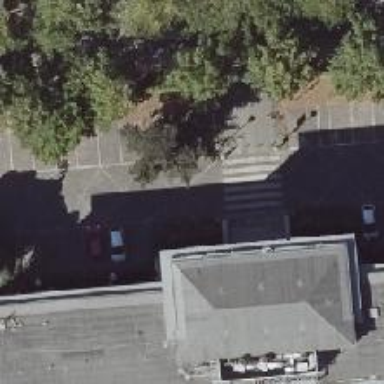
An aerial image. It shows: Driveway with separate parking on both sides.